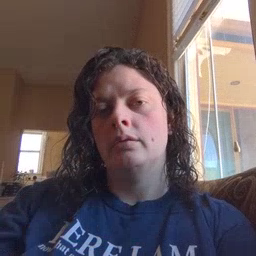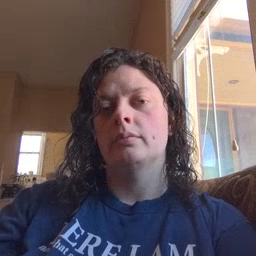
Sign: bug